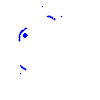
Particle: electron